Aerial crown-view tile of a tropical tree (Barro Colorado Island, Panama), acquired 20241112:
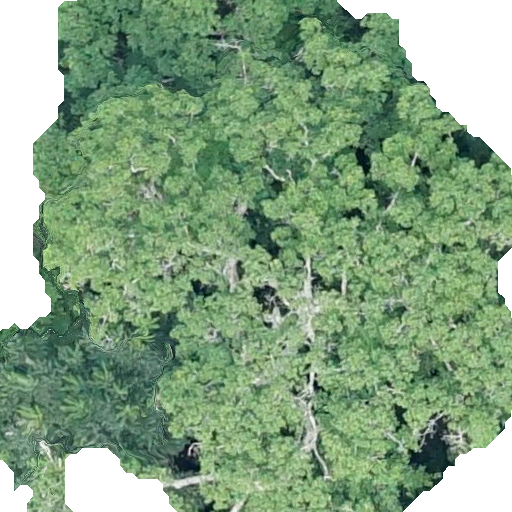
Species: Ficus insipida
GBIF accepted scientific name: Ficus insipida
Crown area: 374.952 m²